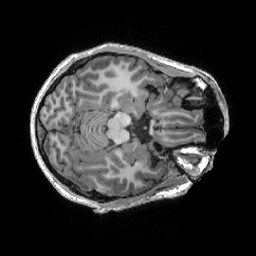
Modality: T1w
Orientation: axial
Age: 28
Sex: male
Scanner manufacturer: ge
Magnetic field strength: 3 T
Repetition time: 0.007348 s
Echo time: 0.003036 s